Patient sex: F
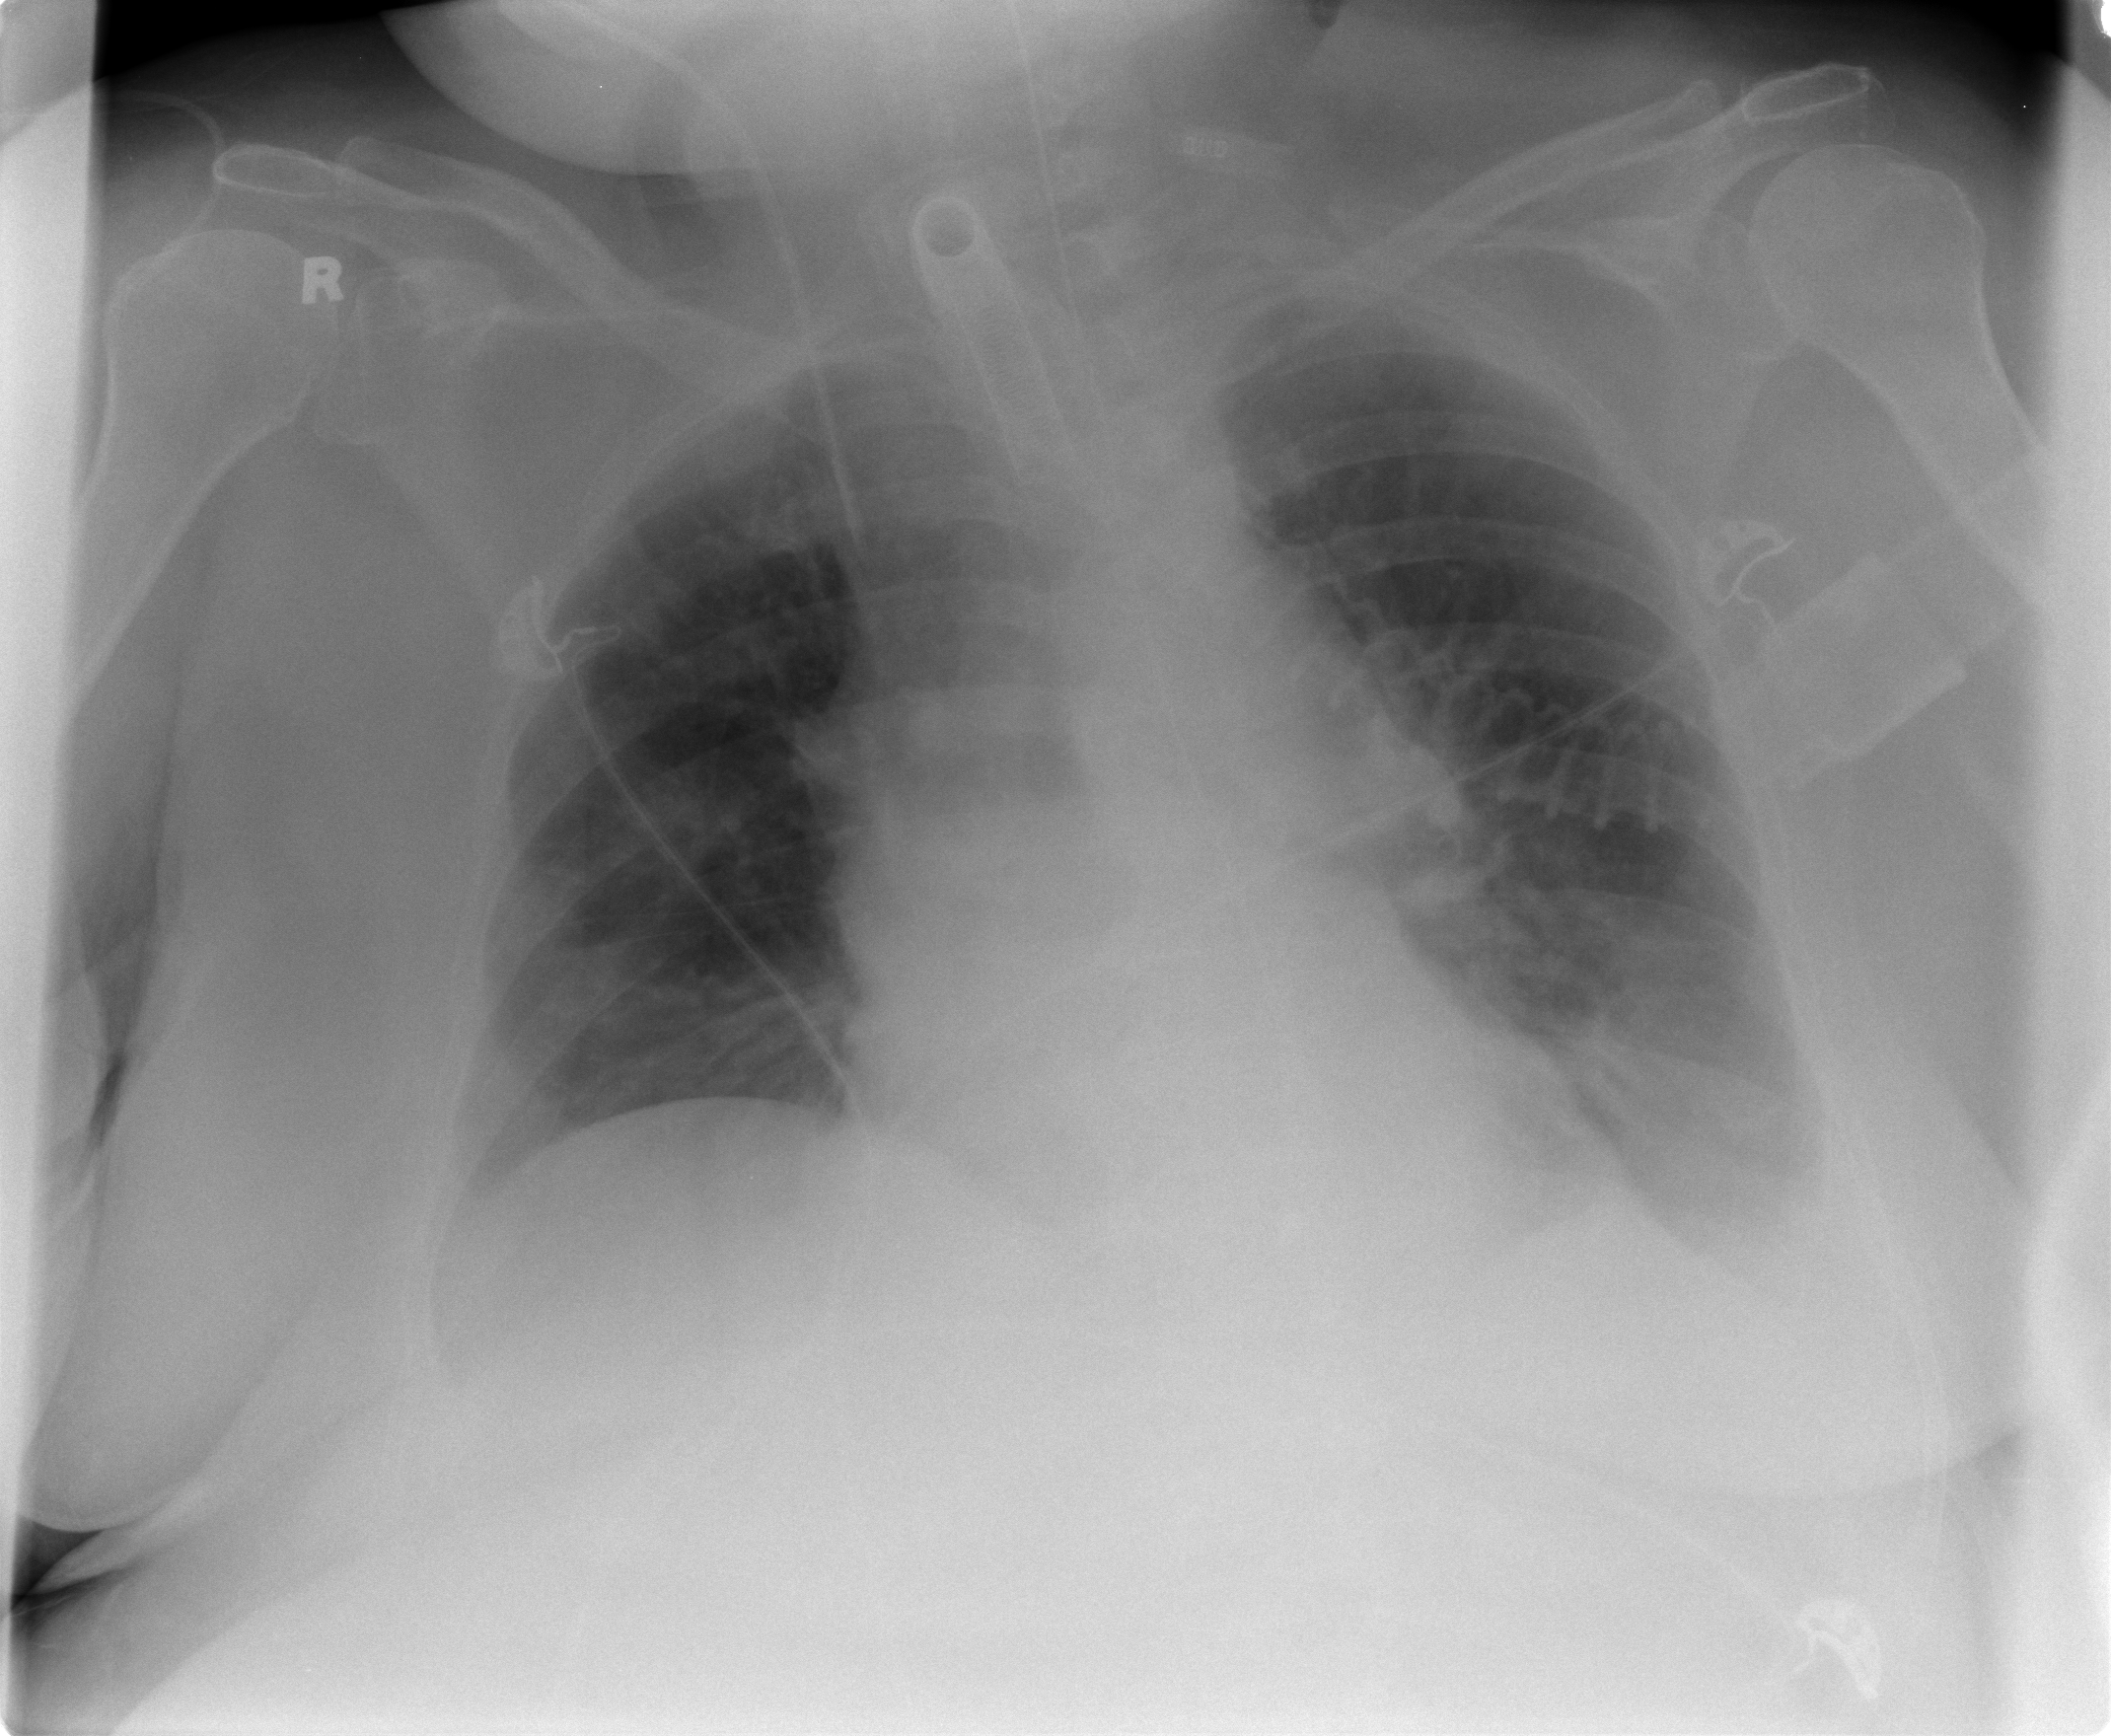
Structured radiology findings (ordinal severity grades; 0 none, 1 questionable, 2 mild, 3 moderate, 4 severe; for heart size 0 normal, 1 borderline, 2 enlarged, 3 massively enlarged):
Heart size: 0
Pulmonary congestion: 0
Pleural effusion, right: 0
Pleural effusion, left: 2
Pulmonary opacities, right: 0
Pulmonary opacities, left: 0
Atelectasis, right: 1
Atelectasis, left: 1